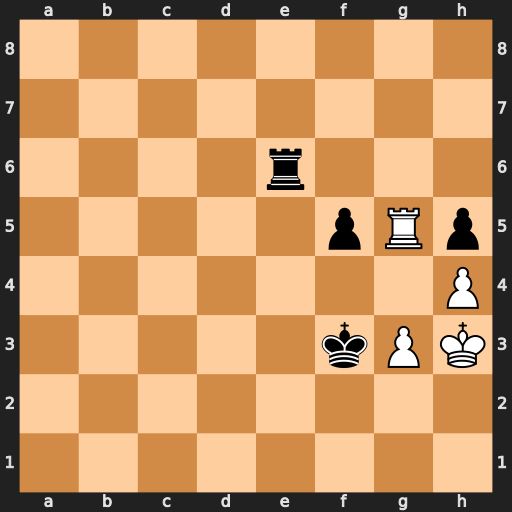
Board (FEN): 8/8/4r3/5pRp/7P/5kPK/8/8
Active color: w
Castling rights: -
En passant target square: -
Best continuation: Rxf5+ Ke4 Rxh5